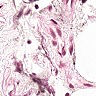
Metastatic tissue present: no